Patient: sex F, age 64
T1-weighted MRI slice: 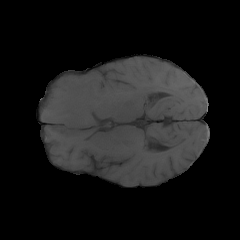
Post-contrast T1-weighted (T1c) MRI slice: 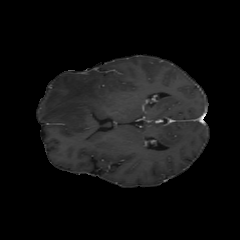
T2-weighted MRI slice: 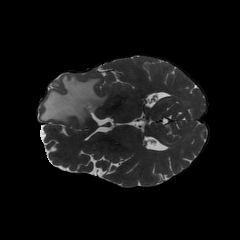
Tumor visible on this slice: yes
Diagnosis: Glioblastoma, IDH-wildtype
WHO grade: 4